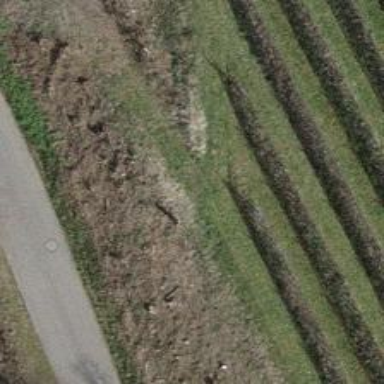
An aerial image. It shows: Hedge barrier.